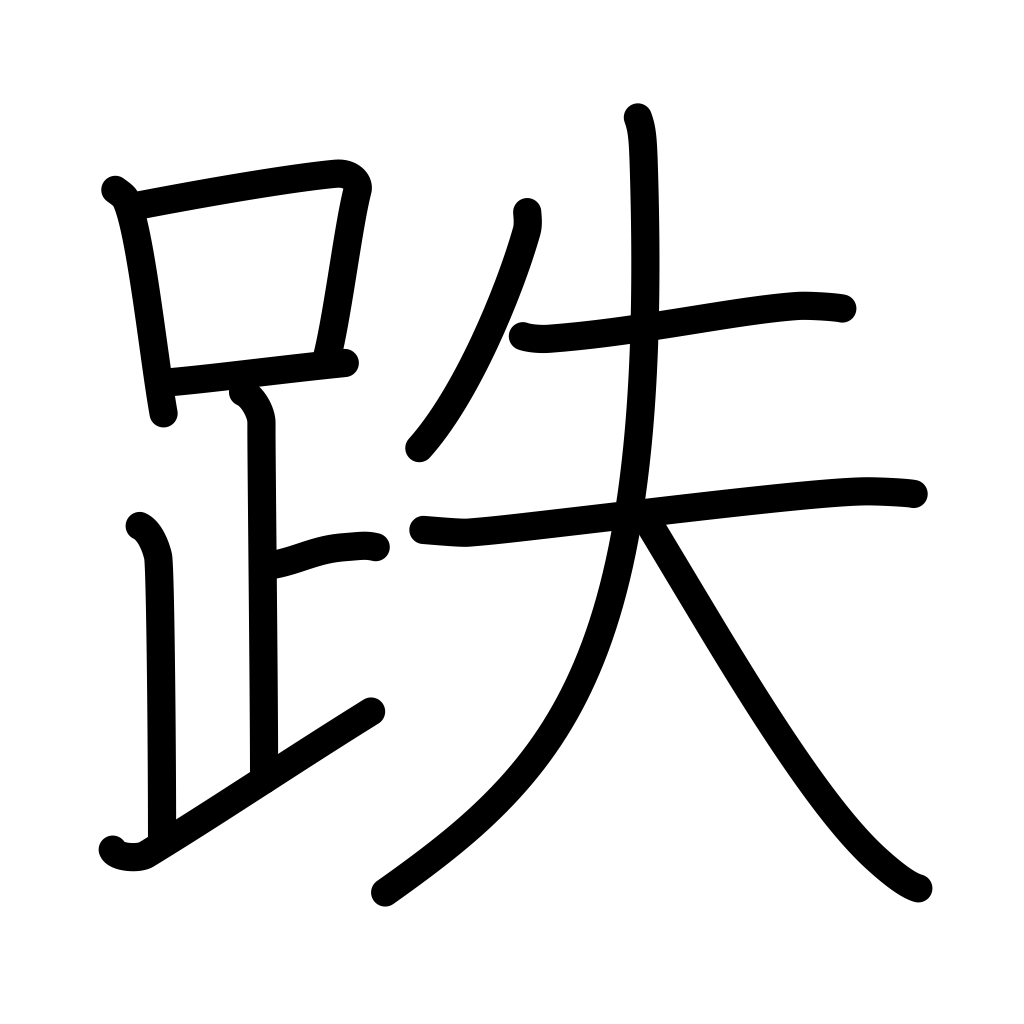
Meaning: stumble